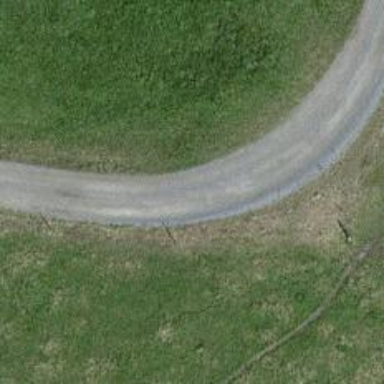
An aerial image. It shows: Gravel track with grade 2 tracktype.